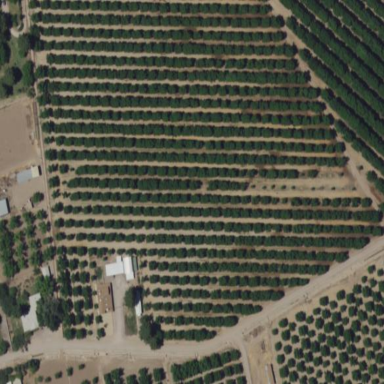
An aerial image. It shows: Orchard.